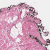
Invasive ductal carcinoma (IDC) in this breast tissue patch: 0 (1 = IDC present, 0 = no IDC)